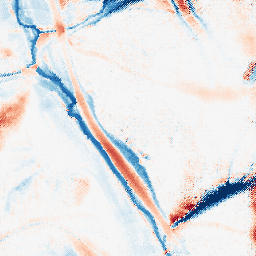
Category: morphological
Decomposition family: morphological_ellipse
Decomposition parameters: operation: average
width: 30
height: 50
Upsampling method: regularized
Upsampling parameters: scale: 4
lambda_reg: 0.1
Upsampling scale: 4